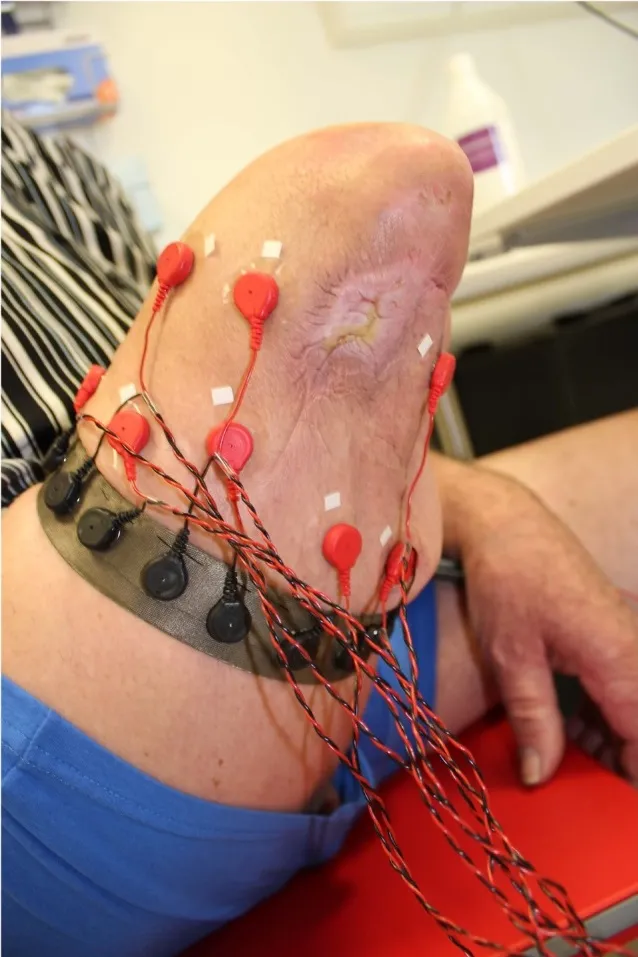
Example of targeted monopolar configuration used for the phantom motor execution treatment of the patient with lower-limb amputation.
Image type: medical_photograph (skin_photograph)